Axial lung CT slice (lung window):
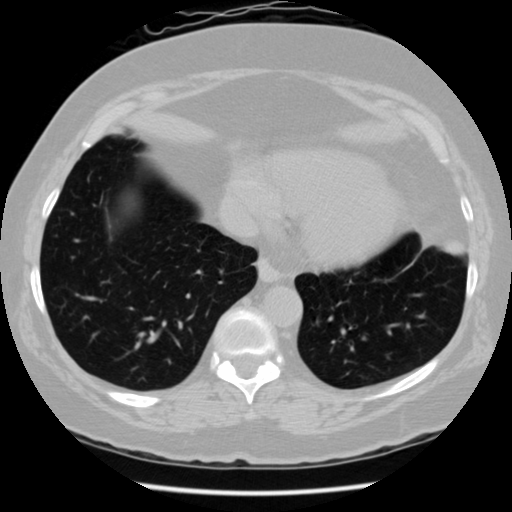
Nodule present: no